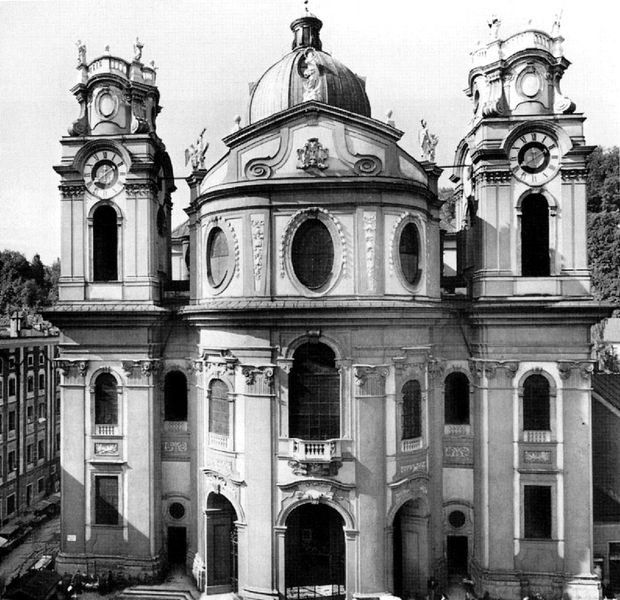
Titel: Kollegienkirche Unserer Lieben Frau in Salzburg
Künstler: Johann Bernhard Fischer von Erlach
Standort: Salzburg (EU - AUT)
Schlagwörter: baum, himmel, bäume, fenster, grau, straße, barock, kirche, oval, turm, balkon, venedig, loge, figuren, kuppel, symmetrie, uhr, tor, foto, fotografie, glockenturm, türme, schwarz-weiß, skulpturen, uhren